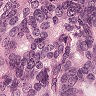
Metastatic tissue present: yes